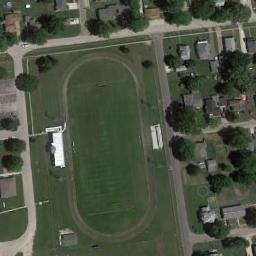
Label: ground_track_field